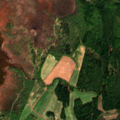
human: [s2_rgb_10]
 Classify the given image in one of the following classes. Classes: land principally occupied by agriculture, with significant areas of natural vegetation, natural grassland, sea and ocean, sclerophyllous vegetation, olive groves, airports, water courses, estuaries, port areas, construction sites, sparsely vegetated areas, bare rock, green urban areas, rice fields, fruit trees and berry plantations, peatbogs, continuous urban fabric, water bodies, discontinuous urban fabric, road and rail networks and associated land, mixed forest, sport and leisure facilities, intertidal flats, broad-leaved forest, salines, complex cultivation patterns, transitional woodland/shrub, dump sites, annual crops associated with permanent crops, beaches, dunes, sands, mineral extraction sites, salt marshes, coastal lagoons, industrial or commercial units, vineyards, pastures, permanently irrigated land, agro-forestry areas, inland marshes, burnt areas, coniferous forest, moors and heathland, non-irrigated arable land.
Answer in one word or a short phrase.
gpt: sport and leisure facilities, pastures, land principally occupied by agriculture, with significant areas of natural vegetation, coniferous forest, mixed forest, sea and ocean